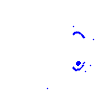
Particle: kaon